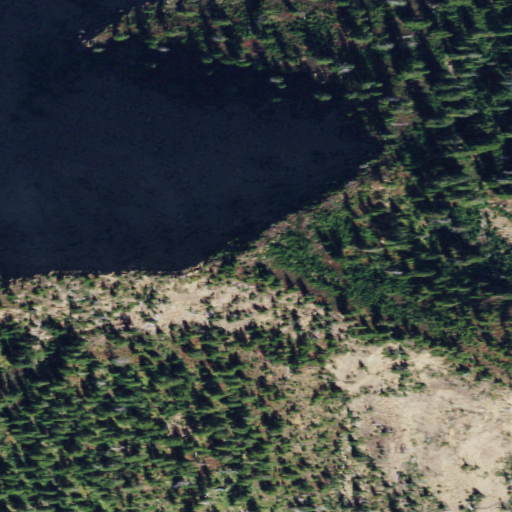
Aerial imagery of mountain in Washington named George Peterson Butte containing evergreen forest, shrub, barren land, and grassland